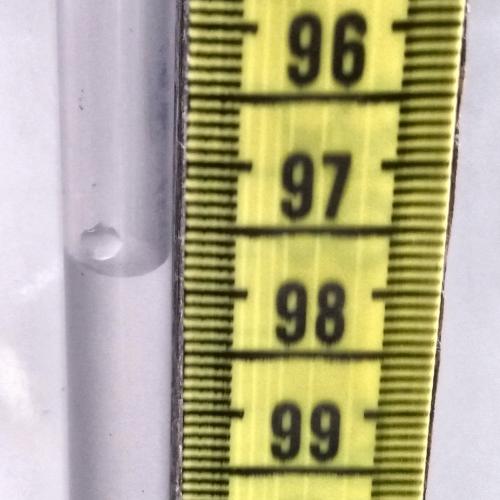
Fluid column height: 97.8 cm